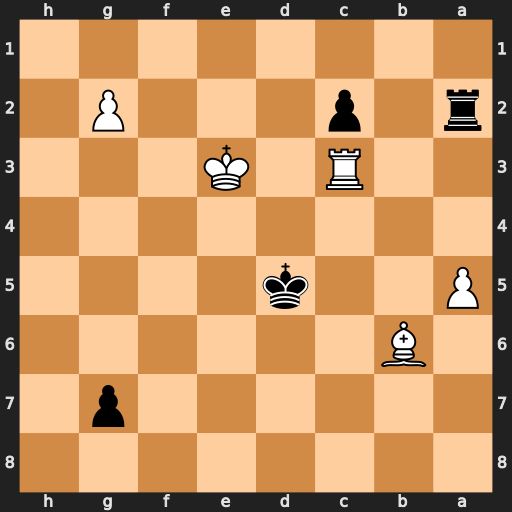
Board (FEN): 8/6p1/1B6/P2k4/8/2R1K3/r1p3P1/8
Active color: b
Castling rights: -
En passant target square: -
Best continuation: Ra3 Rxa3 c1=Q+ Kf3 Qxa3+